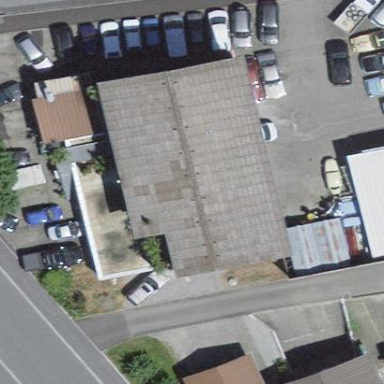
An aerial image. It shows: Industrial building housing car repair shop.